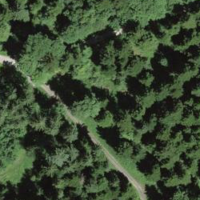
EUNIS habitat code: 43
Species observed at this site:
Lamium maculatum